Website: macys
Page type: billing-address
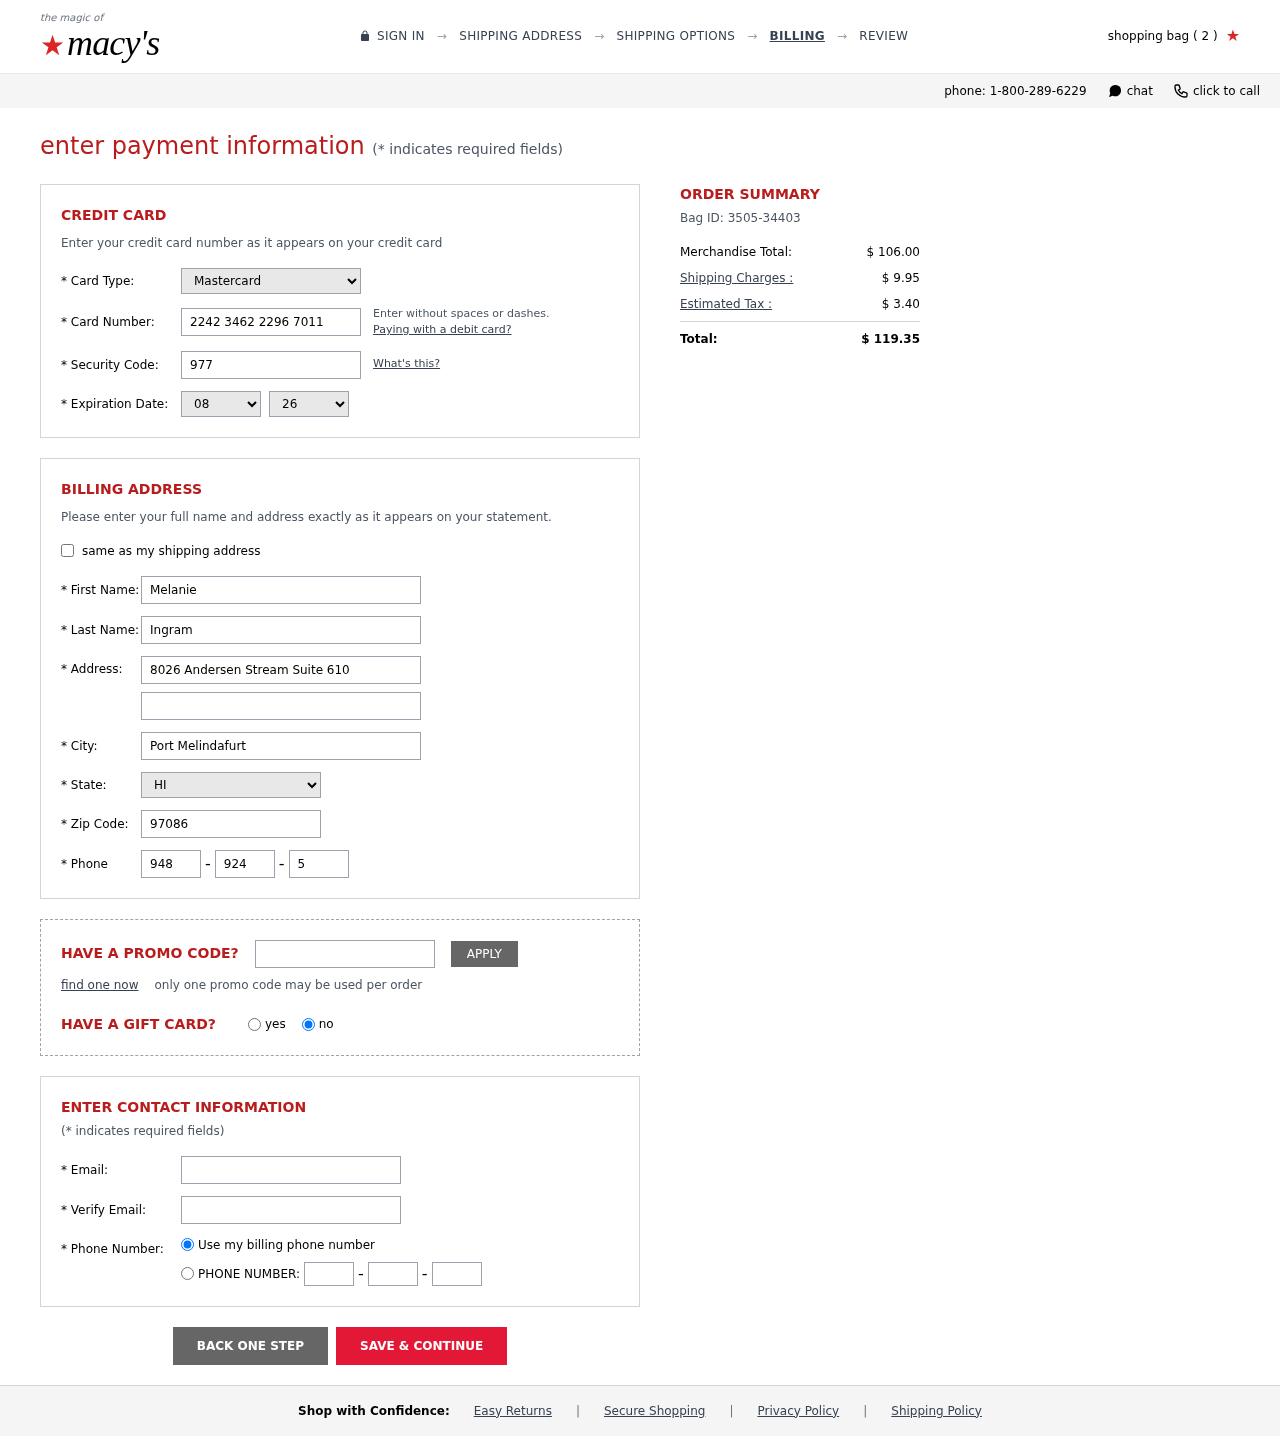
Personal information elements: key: PII_CARD_CVV
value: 977
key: PII_CARD_EXPIRY_MONTH
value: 08
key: PII_CARD_EXPIRY_YEAR
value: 26
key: PII_CARD_NUMBER
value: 2242 3462 2296 7011
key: PII_CARD_TYPE
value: Mastercard
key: PII_CITY
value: Port Melindafurt
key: PII_EMAIL
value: mingram@gmail.com
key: PII_FIRSTNAME
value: Melanie
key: PII_LASTNAME
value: Ingram
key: PII_PHONE_AREA
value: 948
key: PII_PHONE_PREFIX
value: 924
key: PII_PHONE_SUFFIX
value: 5893
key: PII_POSTCODE
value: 97086
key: PII_STATE_ABBR
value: HI
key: PII_STREET
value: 8026 Andersen Stream Suite 610
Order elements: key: ORDER_NUM_ITEMS
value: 2
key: ORDER_ID
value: Bag ID: 3505-34403
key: ORDER_SUBTOTAL
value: $ 106.00
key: ORDER_SHIPPING_COST
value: $ 9.95
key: ORDER_TAX
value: $ 3.40
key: ORDER_TOTAL
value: $ 119.35